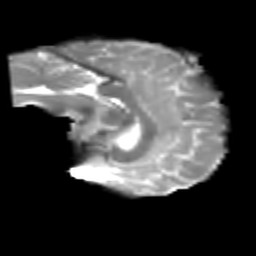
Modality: T2w
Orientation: sagittal
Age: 29
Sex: male
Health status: healthy